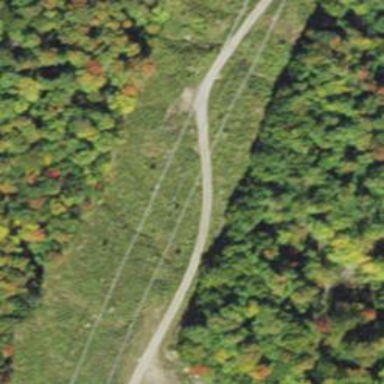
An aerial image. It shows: Track with grade 2 tracktype.